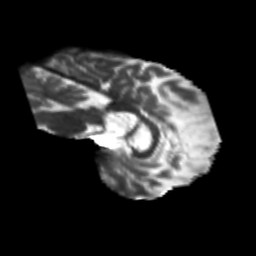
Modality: T2w
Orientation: sagittal
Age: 50
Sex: male
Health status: healthy
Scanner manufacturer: siemens
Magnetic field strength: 3 T
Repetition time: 10.8 s
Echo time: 0.082 s